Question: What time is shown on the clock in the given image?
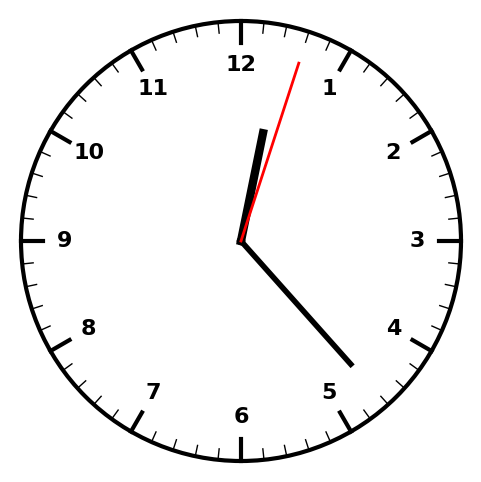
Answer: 12:23:03